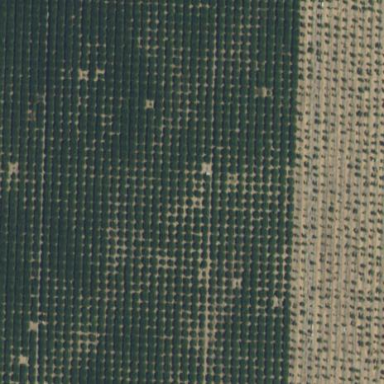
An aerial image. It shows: Orange orchard with rows of orange trees.